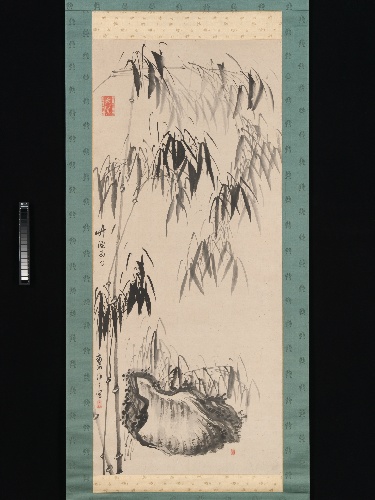
Title: 祇園南海筆 「竹窗雨日」図|Window onto Bamboo on a Rainy Day
Artist: Gion Nankai
Artist bio: Japanese, 1677–1751
Date: first half of the 18th century
Object type: Hanging scroll
Classification: Paintings
Medium: Hanging scroll; ink on paper
Culture: Japan
Period: Edo period (1615–1868)
Dimensions: Image: 52 5/8 × 22 13/16 in. (133.7 × 58 cm)
Overall with mounting: 84 1/16 × 29 7/16 in. (213.5 × 74.8 cm)
Overall with knobs: 84 1/16 × 31 13/16 in. (213.5 × 80.8 cm)
Department: Asian Art
Credit line: Mary Griggs Burke Collection, Gift of the Mary and Jackson Burke Foundation, 2015
Accession year: 2015
Repository: Metropolitan Museum of Art, New York, NY
Tags: Bamboo